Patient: sex F, age 77
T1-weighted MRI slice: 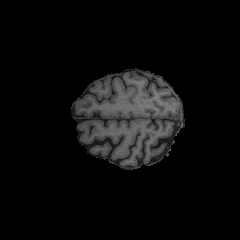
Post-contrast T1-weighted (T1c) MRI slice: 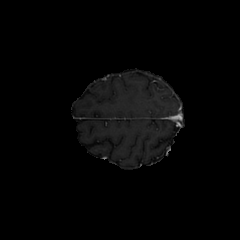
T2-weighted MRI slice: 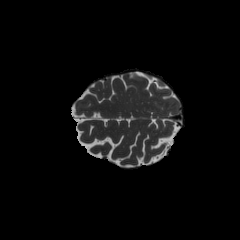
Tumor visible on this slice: no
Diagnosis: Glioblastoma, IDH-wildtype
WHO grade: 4